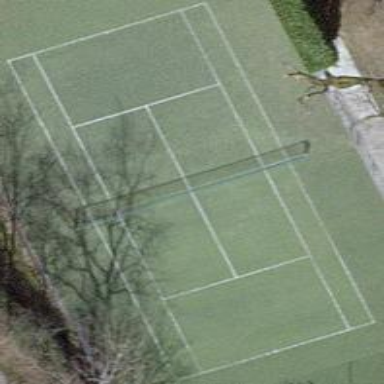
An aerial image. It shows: Tennis court on the leisure land pitch.